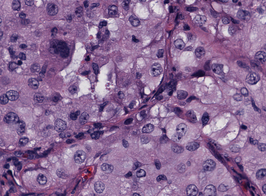
Tumor epithelial tissue: yes
Tumor-associated stroma tissue: no
Normal tissue: no